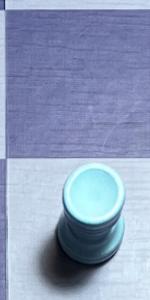
Label: Rook_White